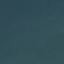
Label: SeaLake